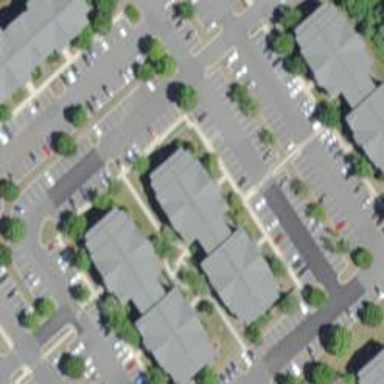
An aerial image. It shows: Parking space.